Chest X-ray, PA view. Patient: 3 years old, sex F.
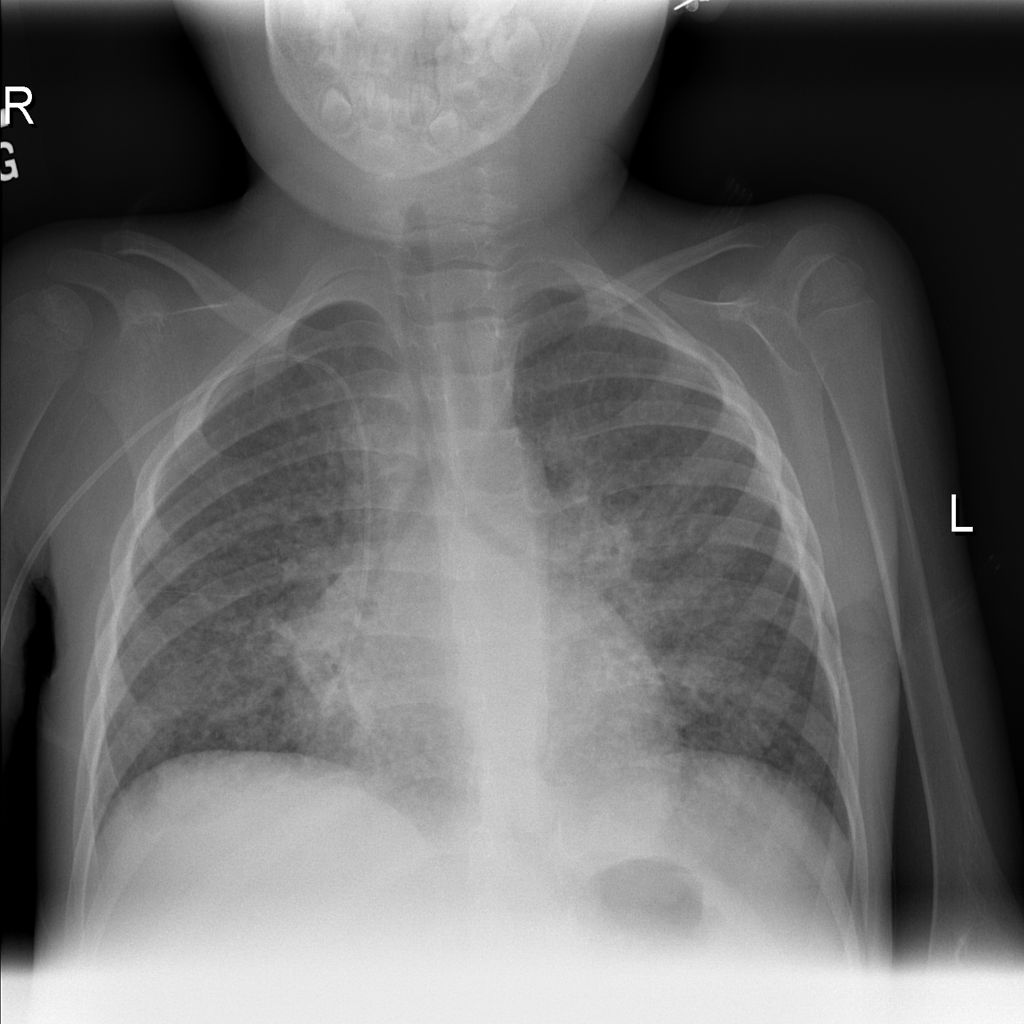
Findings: Infiltration, Nodule